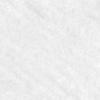
Label: no_change